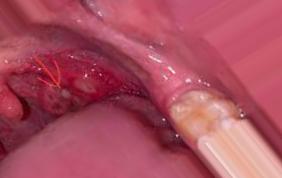
Condition: Mouth Ulcer